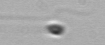
Label: flagellate